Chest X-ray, AP view. Patient: 76 years old, sex M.
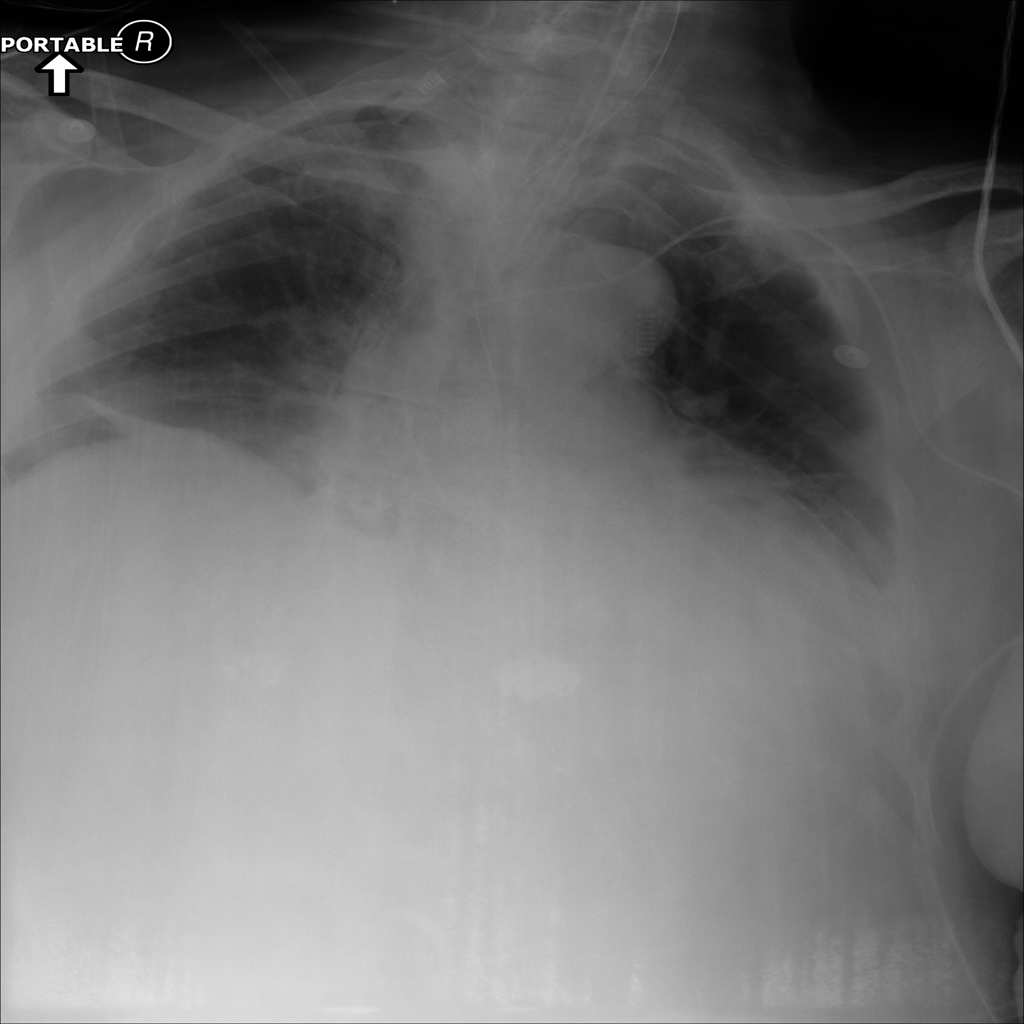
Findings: Consolidation, Effusion